Question: I am getting some data from API in flutter. I am trying to decode the data using 'json.decode()' but this decode function gives me the following error:
'Closure: () => String from Function 'toString''
Here's my code:
'''
Future<Product> createOrder() async {
var client = new http.Client();
var productModel = null;
try {
var response = await client
.get(Uri.https('butterbasket.onrender.com', Strings.createOrderUrl));
if (response.statusCode == 200) {
var body = response.body;
print("Body: $body");
var jsonMap = json.decode(body);
var productModel = Product.fromJson(jsonMap);
}
} catch (e) {
print("Exception: ${e.toString}");
}
return productModel;
}
'''
Here is the Error Debug Console:

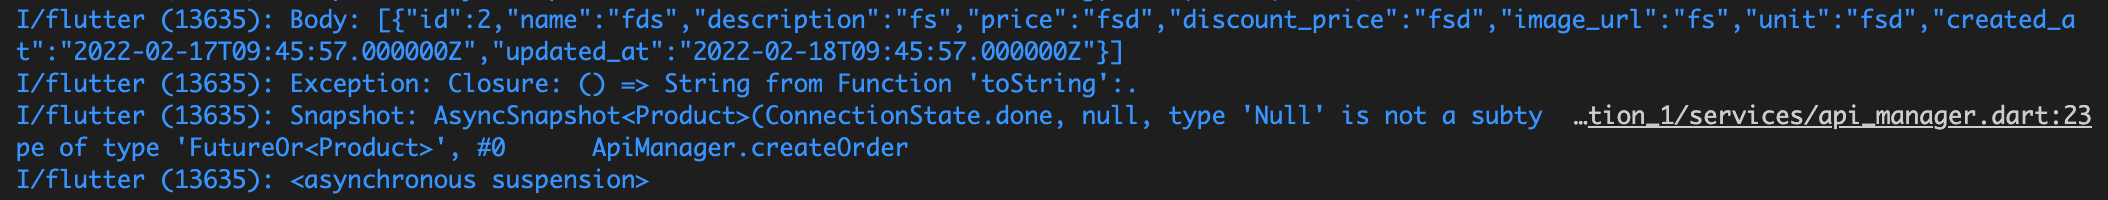
Answer: You are running into issues because the data you are loading in is an array, but the model is an object. You'll need to do something like the following:
'''
final List jsonProducts = json.decode(body)
final List<Product> products =
jsonProducts.map((jsonProduct) => Product.fromJson(jsonProduct)).toList();
'''
and then if you only need the first item you can do:
'''
final Product product = products[0]
'''
But don't forget to check if the array is big enough.